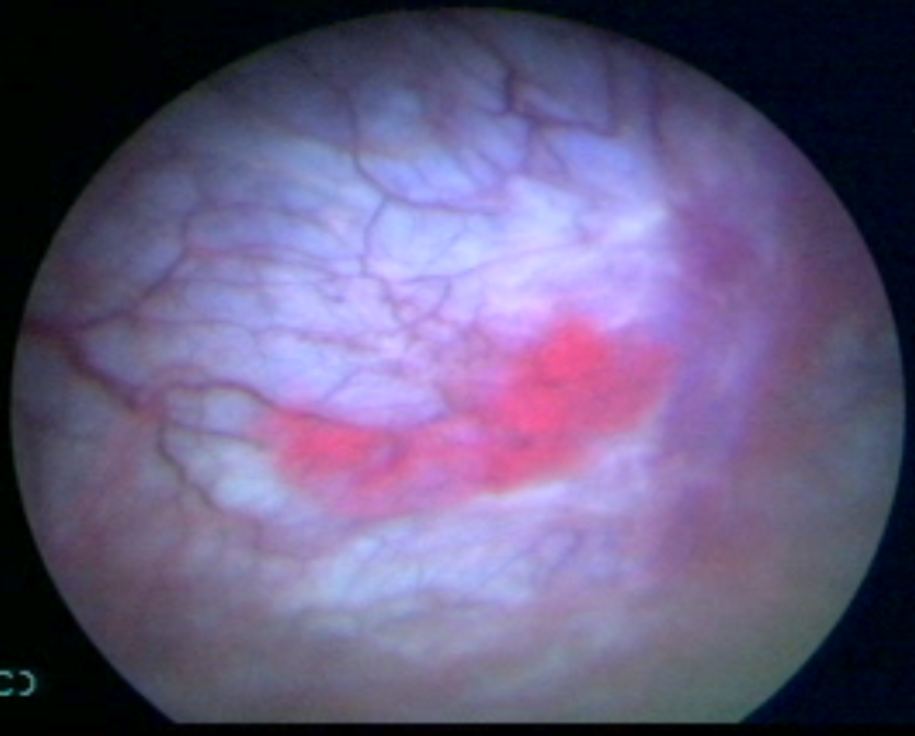
Modality: BLC
Class: Malignant
Subclass: LowGradePapillary
Lesion: L1
Stage: Ta
Morphology: Papillary
Bladder cancer association: Yes